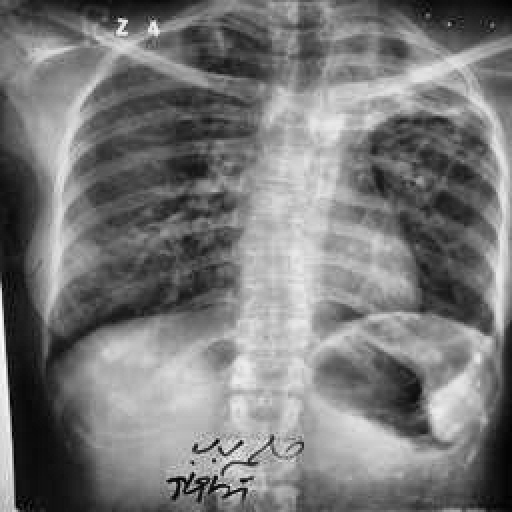
Finding: TUBERCULOSIS